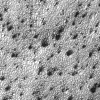
Atmospheric dust classification: not_dusty